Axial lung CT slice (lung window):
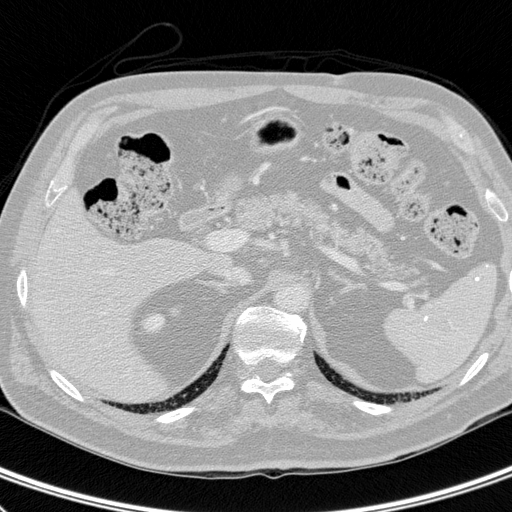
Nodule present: no